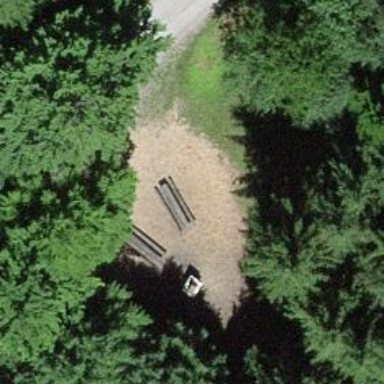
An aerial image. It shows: BBQ amenity.